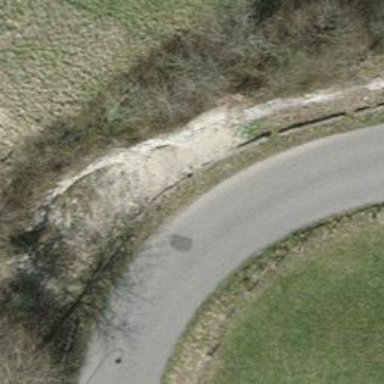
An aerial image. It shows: Natural cliff.